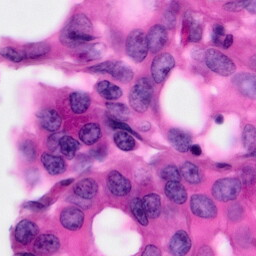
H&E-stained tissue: Pancreatic